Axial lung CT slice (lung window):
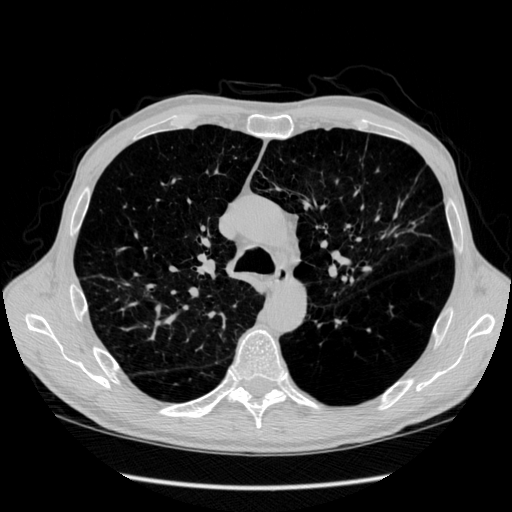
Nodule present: no